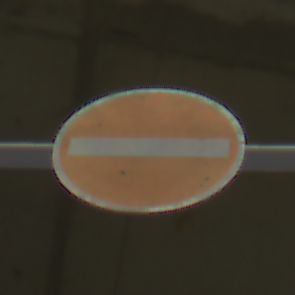
Verkehrszeichen: VerbotDerEinfahrt
Umgebung: Indoor, Special
Tageszeit: NotSpecified
Wetter: NotSpecified
Licht: Artificial
Jahreszeit: NotSpecified
Kontrast: HighContrast